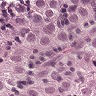
Metastatic tissue present: yes